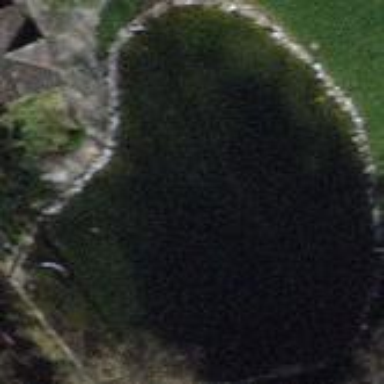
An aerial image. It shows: Peaceful pond surrounded by nature.